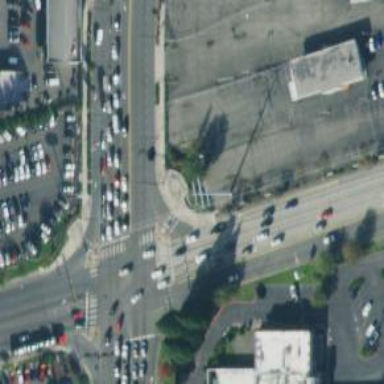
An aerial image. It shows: Footway that serves as traffic island.